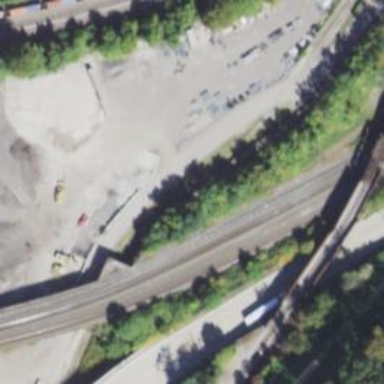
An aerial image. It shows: Rail spur service.